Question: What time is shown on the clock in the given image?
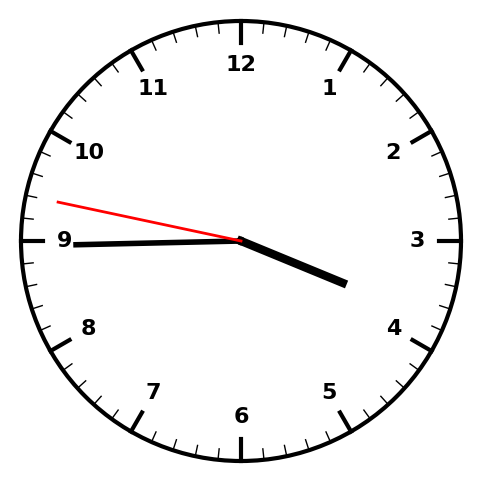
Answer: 03:44:47